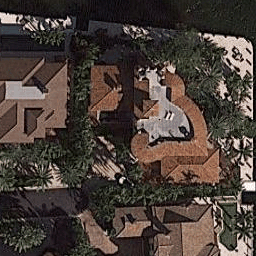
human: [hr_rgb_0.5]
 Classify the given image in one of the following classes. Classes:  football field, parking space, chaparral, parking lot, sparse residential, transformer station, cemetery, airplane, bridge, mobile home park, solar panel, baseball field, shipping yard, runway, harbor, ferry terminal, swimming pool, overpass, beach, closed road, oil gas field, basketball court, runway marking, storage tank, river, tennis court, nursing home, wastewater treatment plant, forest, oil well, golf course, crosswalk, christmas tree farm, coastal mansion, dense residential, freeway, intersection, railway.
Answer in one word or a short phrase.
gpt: coastal mansion